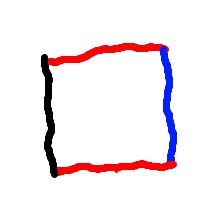
Shape: square